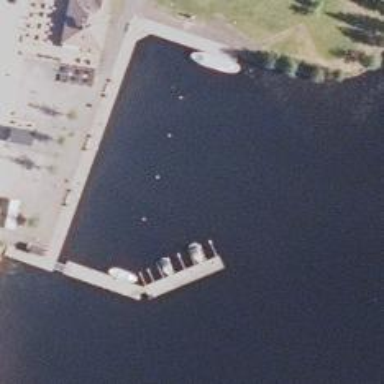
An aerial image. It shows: Marina on leisure land.